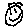
Label: smiley face